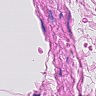
Metastatic tissue present: no